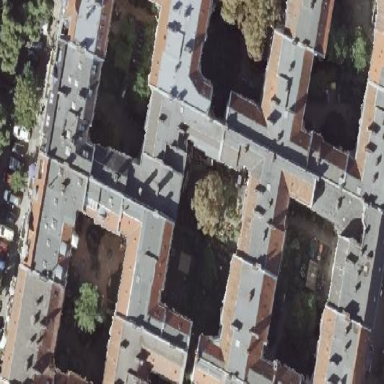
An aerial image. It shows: Unique apartment building with double saltbox roof shape.